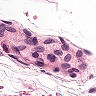
Metastatic tissue present: yes